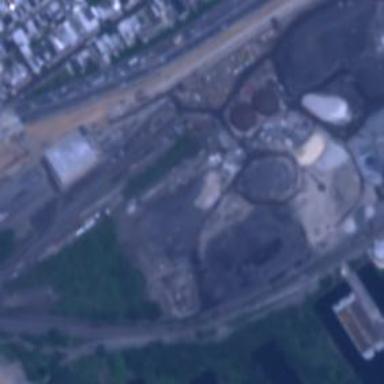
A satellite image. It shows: Industrial area.